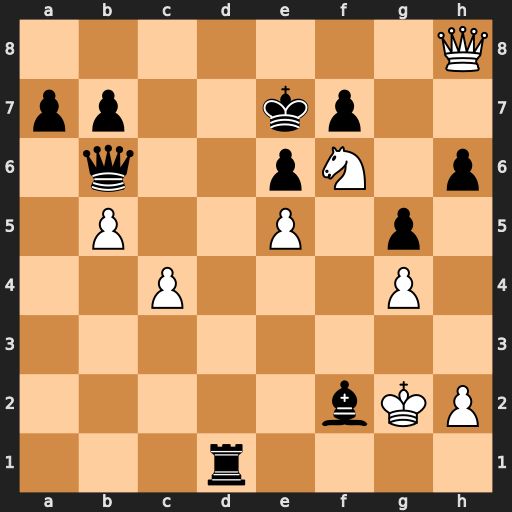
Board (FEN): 7Q/pp2kp2/1q2pN1p/1P2P1p1/2P3P1/8/5bKP/3r4
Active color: w
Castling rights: -
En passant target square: -
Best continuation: Qe8#